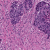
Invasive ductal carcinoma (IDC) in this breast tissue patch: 1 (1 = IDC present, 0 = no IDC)